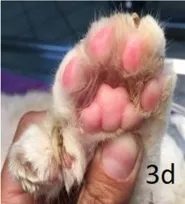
14-year-old neutered Mexican male cat. Polydactyly in the four extremities,. Two accessory fingers preaxially in front.
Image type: medical_photograph (skin_photograph)